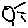
Label: sun